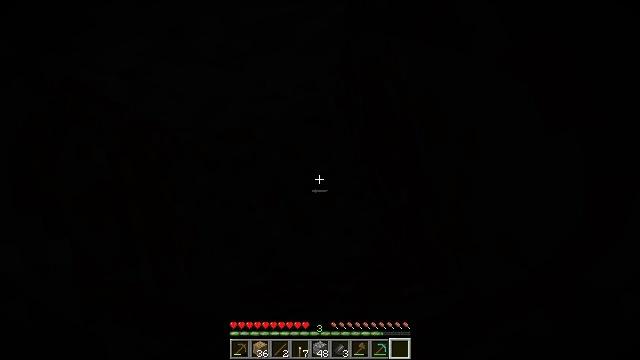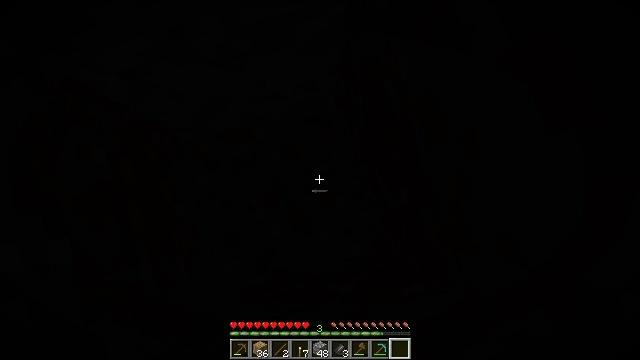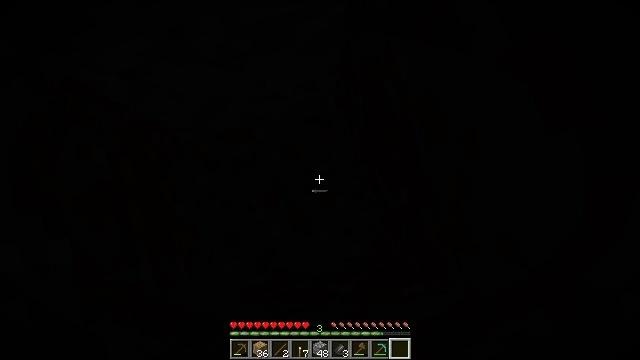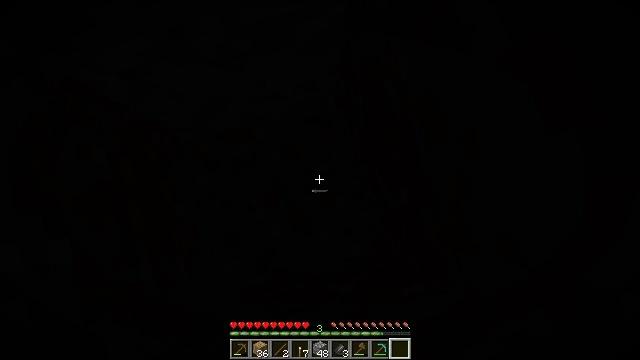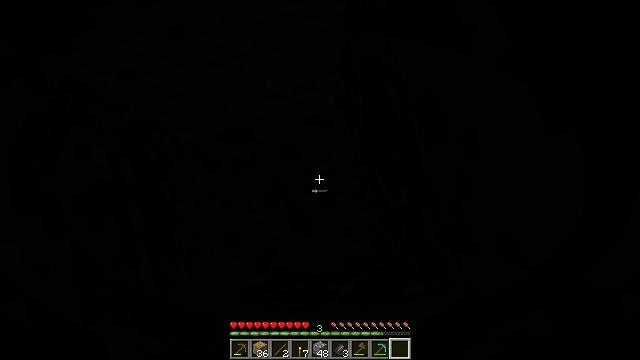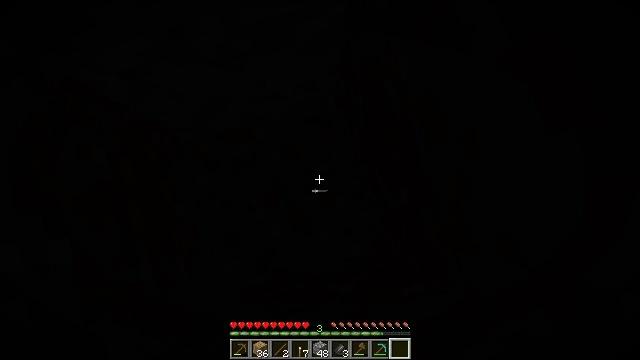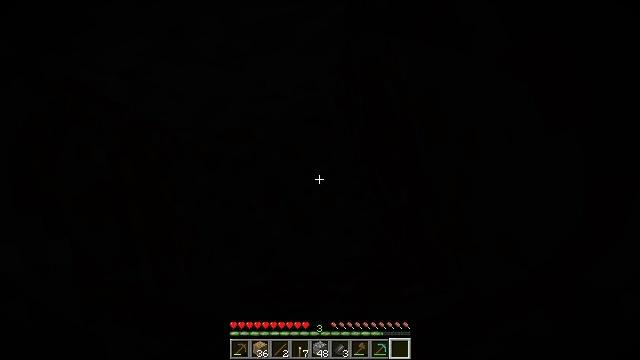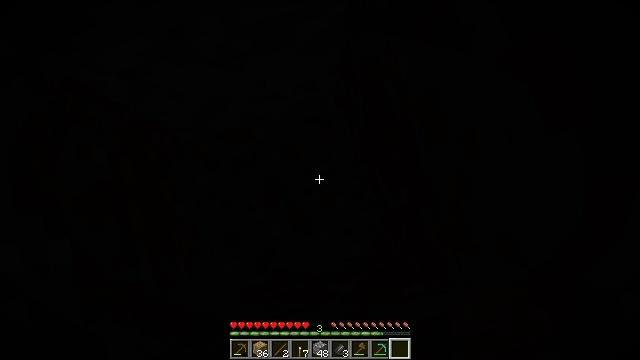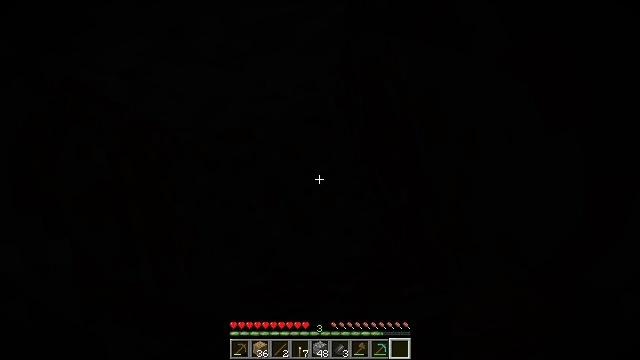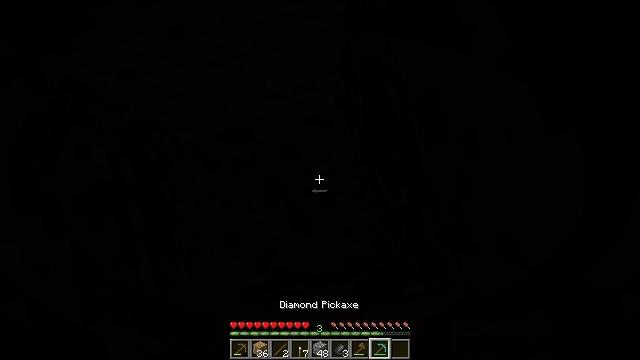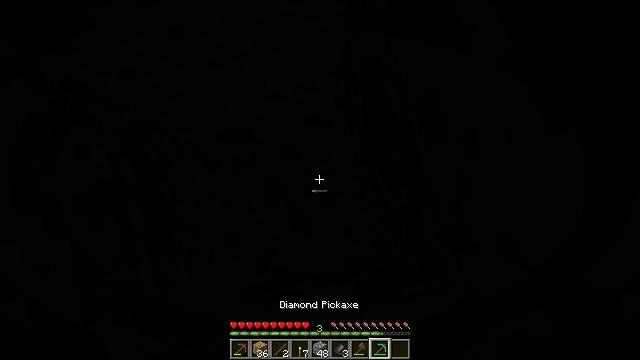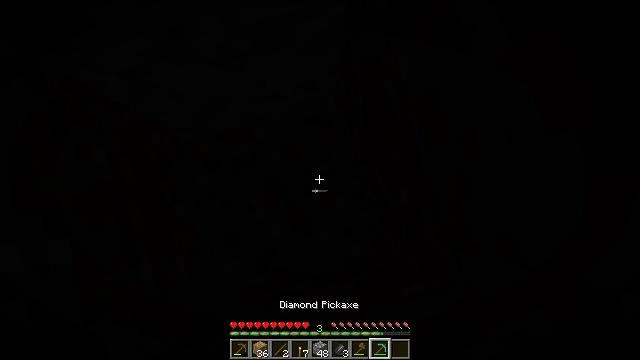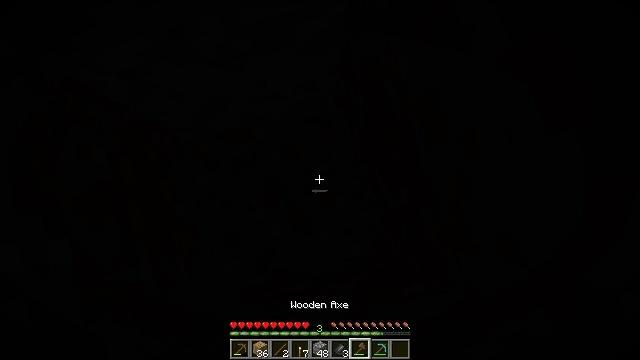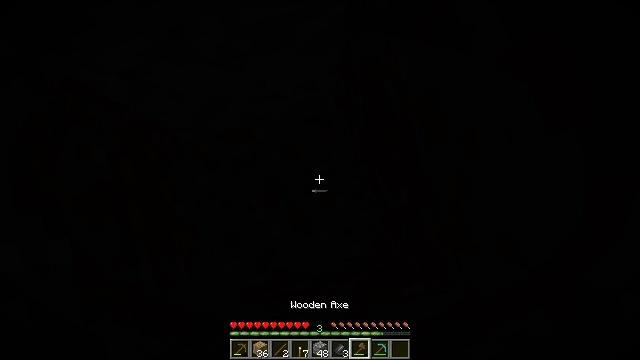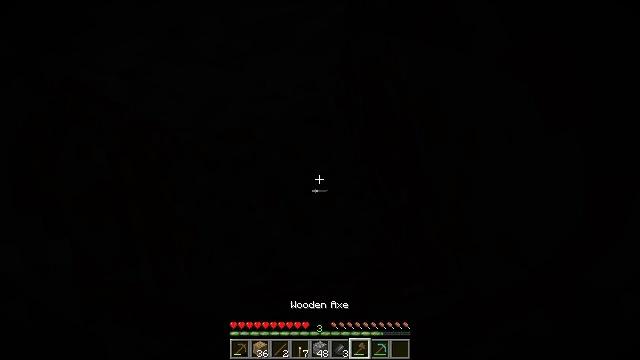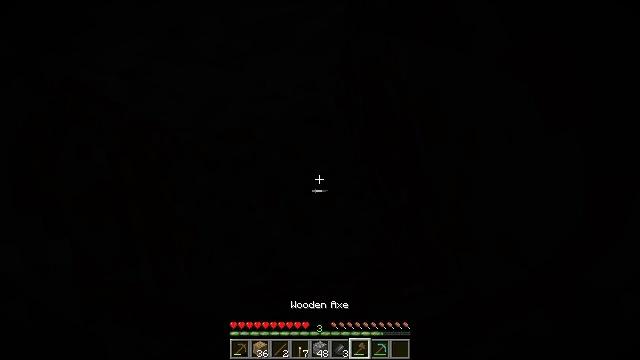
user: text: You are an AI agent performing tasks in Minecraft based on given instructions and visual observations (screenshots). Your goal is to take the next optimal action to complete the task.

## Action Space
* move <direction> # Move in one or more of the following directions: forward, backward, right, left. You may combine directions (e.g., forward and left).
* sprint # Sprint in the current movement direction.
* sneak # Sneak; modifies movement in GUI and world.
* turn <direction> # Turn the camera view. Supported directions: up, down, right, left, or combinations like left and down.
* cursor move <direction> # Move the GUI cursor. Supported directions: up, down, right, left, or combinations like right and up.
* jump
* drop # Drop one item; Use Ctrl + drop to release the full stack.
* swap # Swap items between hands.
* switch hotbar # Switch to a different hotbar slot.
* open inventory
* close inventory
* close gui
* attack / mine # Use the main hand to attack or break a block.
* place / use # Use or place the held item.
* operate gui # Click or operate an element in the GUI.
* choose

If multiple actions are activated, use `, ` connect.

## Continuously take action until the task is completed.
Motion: motion action
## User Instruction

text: Mine grass block from the ground.
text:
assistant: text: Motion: no_op
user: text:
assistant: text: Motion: no_op
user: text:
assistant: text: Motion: no_op
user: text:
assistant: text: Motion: no_op
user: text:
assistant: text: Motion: no_op
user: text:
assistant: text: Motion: no_op
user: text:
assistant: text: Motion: no_op
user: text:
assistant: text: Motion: no_op
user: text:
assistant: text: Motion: no_op
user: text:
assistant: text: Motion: no_op
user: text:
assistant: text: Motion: no_op
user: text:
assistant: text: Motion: no_op
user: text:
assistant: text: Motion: no_op
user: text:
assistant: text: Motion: no_op
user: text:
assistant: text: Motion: no_op
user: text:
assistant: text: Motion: no_op
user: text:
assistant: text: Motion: no_op
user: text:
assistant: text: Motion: no_op
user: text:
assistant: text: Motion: no_op
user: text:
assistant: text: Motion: no_op
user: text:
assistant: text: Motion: no_op
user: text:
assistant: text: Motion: no_op
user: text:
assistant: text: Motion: no_op
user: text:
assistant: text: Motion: no_op
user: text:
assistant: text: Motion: no_op
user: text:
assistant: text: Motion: no_op
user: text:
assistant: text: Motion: no_op
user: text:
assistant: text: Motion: no_op
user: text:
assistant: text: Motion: no_op
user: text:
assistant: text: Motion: no_op